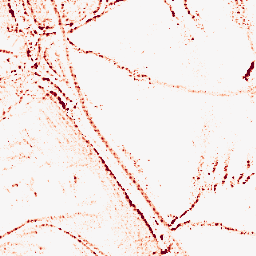
Category: morphological
Decomposition family: morphological_rect
Decomposition parameters: operation: opening
width: 5
height: 5
Upsampling method: sinc_blackman
Upsampling parameters: scale: 4
kernel_size: 4
Upsampling scale: 4